Question: I want to change text position in bottom navigation bar like below image,

Here is my code:
'''
<?xml version="1.0" encoding="utf-8"?>
<android.widget.RelativeLayout xmlns:android="http://schemas.android.com/apk/res/android"
xmlns:app="http://schemas.android.com/apk/res-auto"
xmlns:tools="http://schemas.android.com/tools"
android:layout_width="match_parent"
android:layout_height="match_parent"
tools:context=".HomeActivity">
<android.support.design.widget.BottomNavigationView
android:layout_width="match_parent"
android:layout_height="66dp"
android:theme="@style/Widget.BottomNavigationView"
android:layout_alignParentStart="false"
android:layout_alignParentEnd="false"
android:layout_alignParentBottom="true"
android:layout_marginStart="0dp"
android:layout_marginEnd="0dp"
android:layout_marginBottom="0dp"
android:background="#fcff38"
app:itemIconSize="30dp"
app:itemTextColor="#000000"
app:layout_constraintBottom_toBottomOf="parent"
app:layout_constraintEnd_toEndOf="parent"
app:layout_constraintStart_toStartOf="parent"
app:menu="@menu/menulist" />
</android.widget.RelativeLayout>
'''
using android studio 3.2
Thanks.
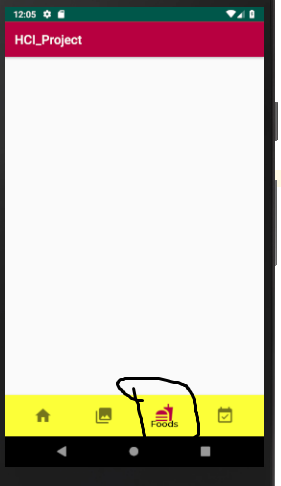
Answer: In :
'''
<?xml version="1.0" encoding="utf-8"?>
<android.support.constraint.ConstraintLayout
xmlns:android="http://schemas.android.com/apk/res/android"
xmlns:app="http://schemas.android.com/apk/res-auto"
xmlns:tools="http://schemas.android.com/tools"
android:layout_width="match_parent"
android:layout_height="match_parent"
tools:context=".HomeActivity">
<FrameLayout
android:id="@+id/container"
android:layout_width="match_parent"
android:layout_height="match_parent"
app:layout_behavior="@string/appbar_scrolling_view_behavior" />
<android.support.design.widget.BottomNavigationView
android:id="@+id/navigationView"
android:layout_width="match_parent"
android:layout_height="wrap_content"
android:background="#fcff38"
app:layout_constraintBottom_toBottomOf="parent"
app:layout_constraintLeft_toLeftOf="parent"
app:layout_constraintRight_toRightOf="parent"
app:itemBackground="@color/colorPrimary"
app:itemIconTint="@color/white"
app:itemTextColor="#000000"
app:menu="@menu/menulist"/>
</android.support.constraint.ConstraintLayout>
'''
in :
'''
<?xml version="1.0" encoding="utf-8"?>
<menu xmlns:android="http://schemas.android.com/apk/res/android">
<item
android:id="@+id/navigation_home"
android:icon="@drawable/home"
android:title="Home"/>
<item
android:id="@+id/navigation_gallery"
android:icon="@drawable/ic_album"
android:title="Gallery"/>
<item
android:id="@+id/navigation_food"
android:icon="@drawable/ic_food"
android:title="Foods"/>
<item
android:id="@+id/navigation_schedule"
android:icon="@drawable/ic_schedule"
android:title="Schedule"/>
</menu>
'''